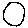
Label: circle